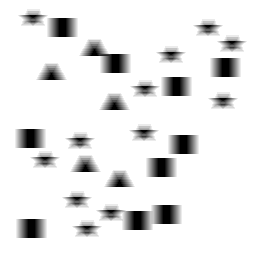
Squares: 10
Triangles: 5
Stars: 12
Total shapes: 27